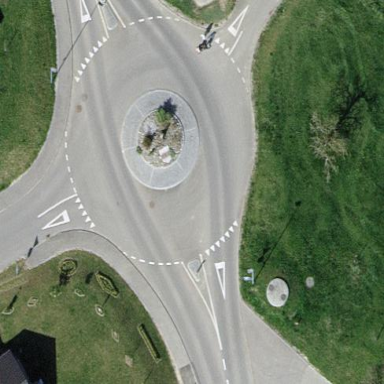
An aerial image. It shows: Tertiary road with asphalt surface leading to roundabout.